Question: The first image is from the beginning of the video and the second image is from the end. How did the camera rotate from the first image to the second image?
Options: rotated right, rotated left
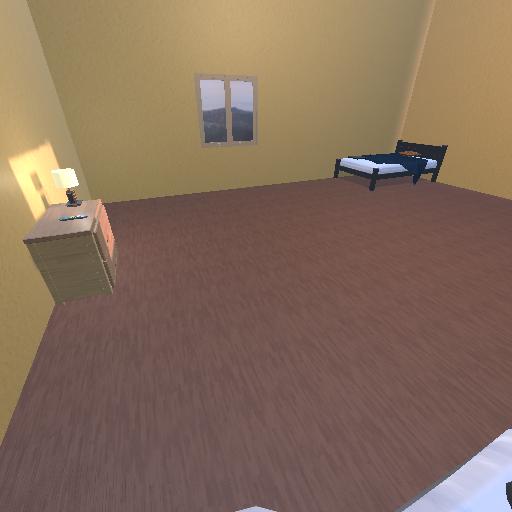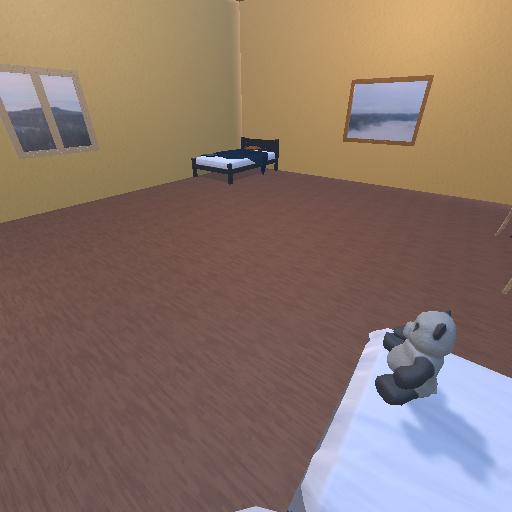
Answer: rotated right